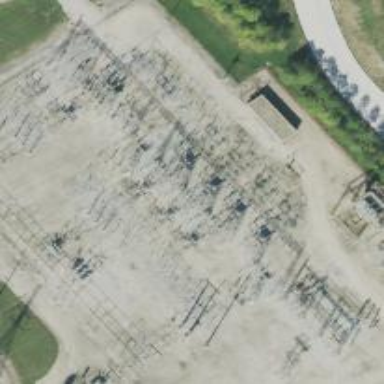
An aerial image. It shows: Switch for power supply.